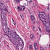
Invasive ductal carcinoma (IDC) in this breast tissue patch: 0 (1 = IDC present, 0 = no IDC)